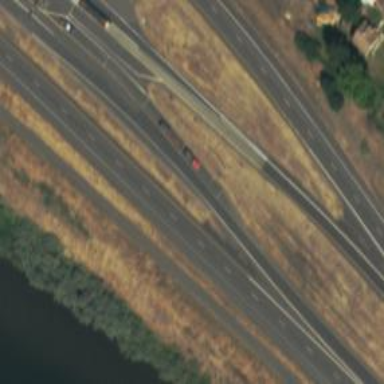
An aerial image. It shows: Trunk link highway.